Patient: sex M, age 76
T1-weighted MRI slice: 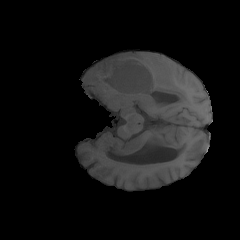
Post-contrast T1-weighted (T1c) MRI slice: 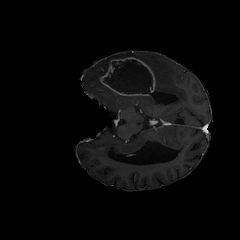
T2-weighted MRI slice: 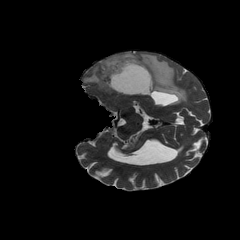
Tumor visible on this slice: yes
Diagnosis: Glioblastoma, IDH-wildtype
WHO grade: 4